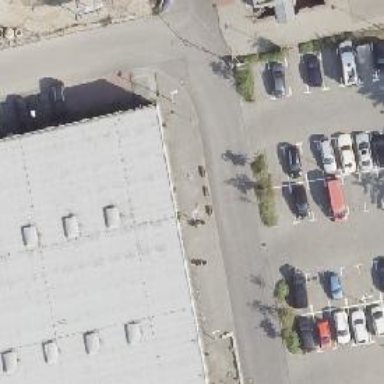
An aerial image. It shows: Shop specializing in motorcycles.